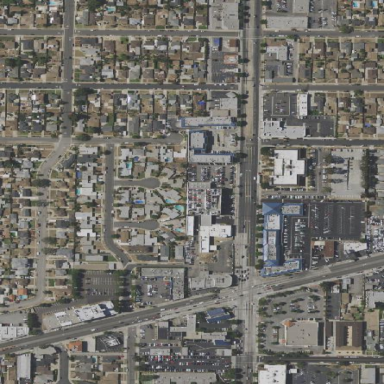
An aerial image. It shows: Retail area.